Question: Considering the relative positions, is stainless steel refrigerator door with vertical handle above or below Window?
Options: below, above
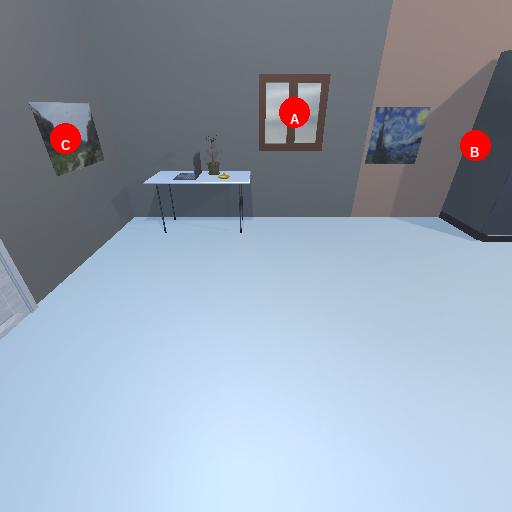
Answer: below